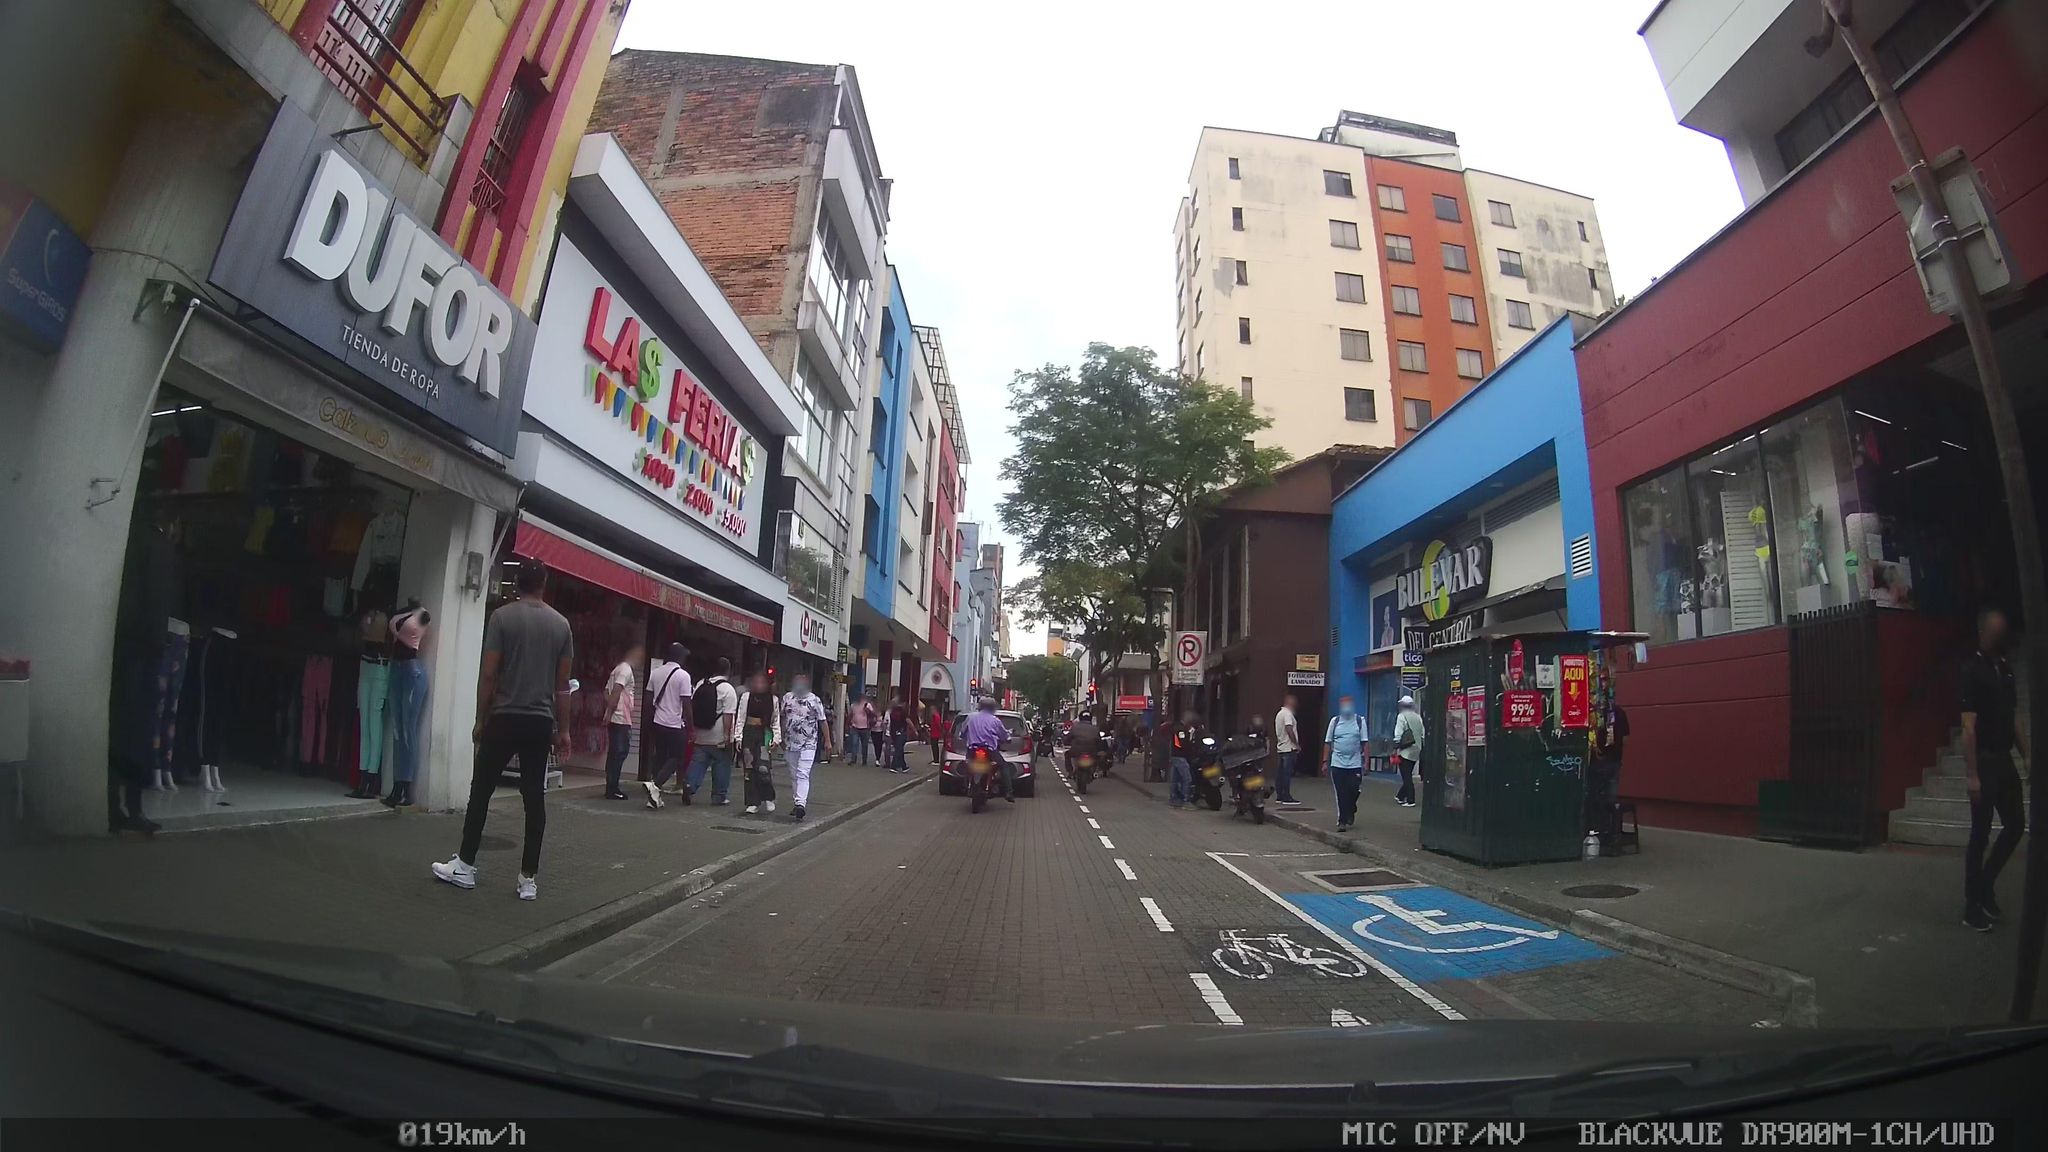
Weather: clear
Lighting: day
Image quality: good
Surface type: driving surface
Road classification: secondary
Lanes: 1
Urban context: urban centre
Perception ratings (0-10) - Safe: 3.62, Lively: 9.09, Beautiful: 6.71, Boring: 1.87, Depressing: 5.91, Wealthy: 0.69